Interaction volume radius: 10 \u00c5
Interaction volume height: 15 \u00c5
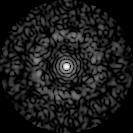
Disorder parameter: 0.8242